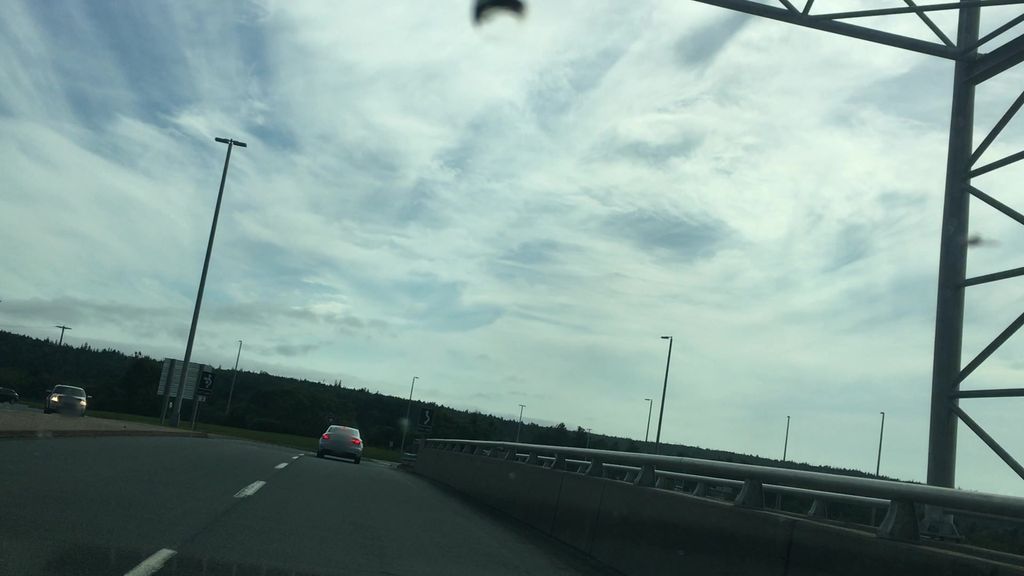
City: halifax